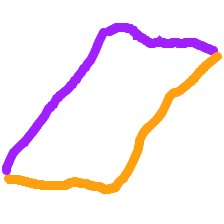
Shape: parallelogram